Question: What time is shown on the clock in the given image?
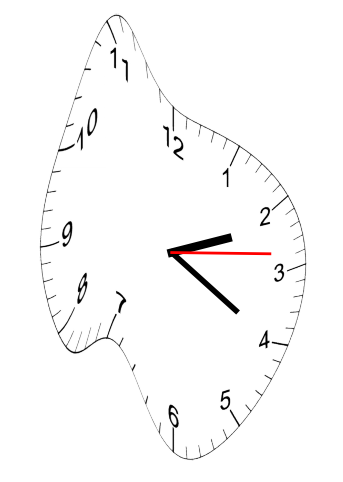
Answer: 02:20:14